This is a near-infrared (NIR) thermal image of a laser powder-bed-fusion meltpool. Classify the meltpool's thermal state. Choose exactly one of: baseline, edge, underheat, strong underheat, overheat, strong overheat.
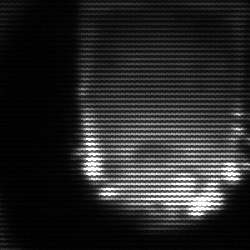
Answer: baseline